Question: I have a date picker that has colors of days set dynamically. The only dates selectable are set to ALL Sundays only. My color pattern is set to every third day - the un-selectable dates are a muted red, the selectable dates are a bright red. - I want the selectable dates to be muted like the others.
CSS on selectable cell looks like: 'class ui-datepicker-week-end shiftColor_C ui-datepicker-current-day'
CSS on unelectable cell looks like: 'class ui-datepicker-unselectable ui-state-disabled red_day_off'
I have setup: <URL> of working copy!

CODE:
'''
var array = ["8/19/2014","11/19/2014","08/25/2014"]
function noKelly(pick) {
var kelly = 4;
var dow = pick.getDay();
if(dow==kelly) return [false,''];
return [true,''];
}
function noWeekEnds(pick) {
var dow = pick.getDay();
if (dow > 5 || dow < 1) return [false, ''];
return [true, ''];
}
function onlySunday(pick) {
var dow = pick.getDay();
if (dow > 0) return [false, ''];
return [true, ''];
}
function myAssignedLeave(pick) {
var string = $.datepicker.formatDate('m/d/yy', pick);
return [ array.indexOf(string) == -1 ]
}
function unavailable(pick) {
var utcPick = new Date(pick.getUTCFullYear(), pick.getUTCMonth(), pick.getUTCDate(), 0, 0, 0);
//-- converts your pick to utc time
var utcStart = new Date(2014, 0, 0).getTime(); //gets utc time
var day = Math.round((utcPick - utcStart) / 86400);
var nwe = noWeekEnds(pick);
var nkd = noKelly(pick);
var assLeave = myAssignedLeave(pick);
var osun = onlySunday(pick);
var Rnd1 = (true) && osun[0]; // First Round full weeks
var myShift = "B";
var Ashift = (day%3===0) && nkd[0] && assLeave[0]; // A Shift
var Bshift = (day%3===1) && nkd[0] && assLeave[0]; // B Shift
var Cshift = (day%3===2) && nkd[0] && assLeave[0]; // C Shift
var Dshift = (true) && nwe[0] && assLeave[0]; // D Shift
var Shift = "";
var ShiftColor = "";
var ShiftColorDayOff = "false";
var DO_ShiftColor = "";
if(myShift=="A") (Shift = Ashift) && (ShiftColor = "shiftColor_A");
if(myShift=="B") (Shift = Bshift) && (ShiftColor = "shiftColor_B");
if(myShift=="C") (Shift = Cshift) && (ShiftColor = "shiftColor_C");
if(myShift=="D") (Shift = Dshift) && (ShiftColor = "shiftColor_D");
//var shift = (true) && osun[0];
Shift = Rnd1;
if((day%3===1) && (osun[0] === false)) return [ false, 'green_day_off', 'unavailable' ];
return [Shift, ShiftColor, "Unavailable"];
}
$(document).ready(function () {
$("#datepicker").datepicker({
beforeShowDay: unavailable
});
$('#datepicker').attr('readonly', true);
});
'''
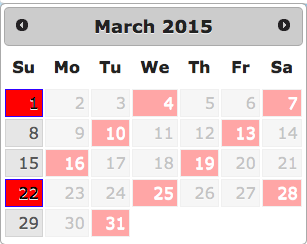
Answer: Found two ways to approach this:
1) change to opacity of the selectable cell to .35 in the style
'''
.ui-datepicker-calendar .shiftColor_C a {
color: white;
background: red;
border-color: black;
padding:3px;
opacity: .35;
}
'''
2) increase the opacity in the un-selectable cells to .99 in style
'''
.ui-datepicker .ui-state-disabled {
opacity: .99;
}
'''
both approaches will give a consistent look.
Example in: <URL>
Helpful link in SO: <URL>